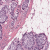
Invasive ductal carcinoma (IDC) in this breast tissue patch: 0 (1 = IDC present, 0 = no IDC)